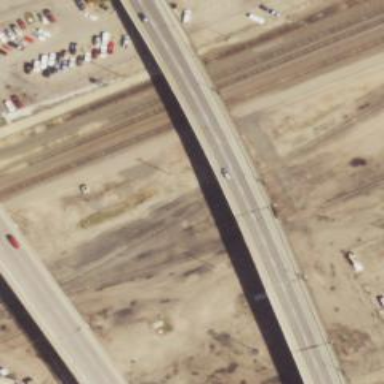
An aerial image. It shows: Viaduct bridge on trunk expressway.